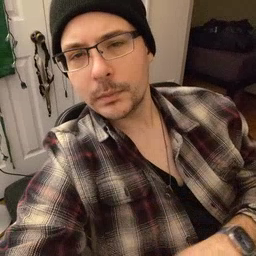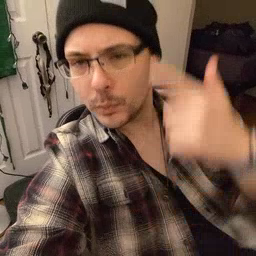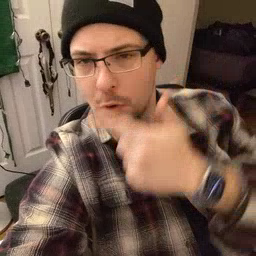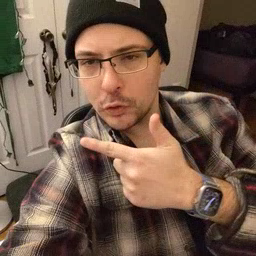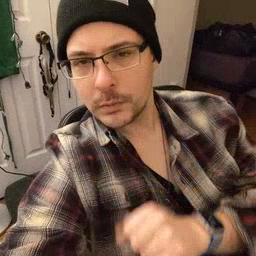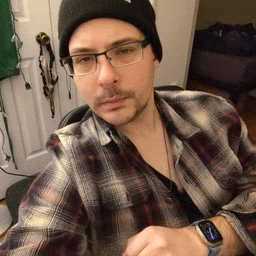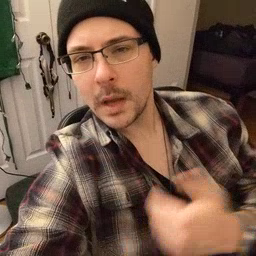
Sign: brother